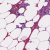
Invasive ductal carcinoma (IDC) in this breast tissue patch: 0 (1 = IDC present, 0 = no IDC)